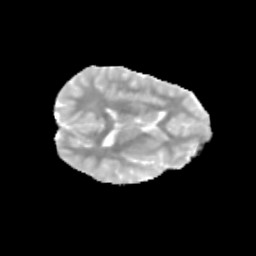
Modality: MD
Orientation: axial
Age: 9
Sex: female
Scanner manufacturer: siemens
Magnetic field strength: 3 T
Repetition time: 3.8 s
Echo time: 0.07 s